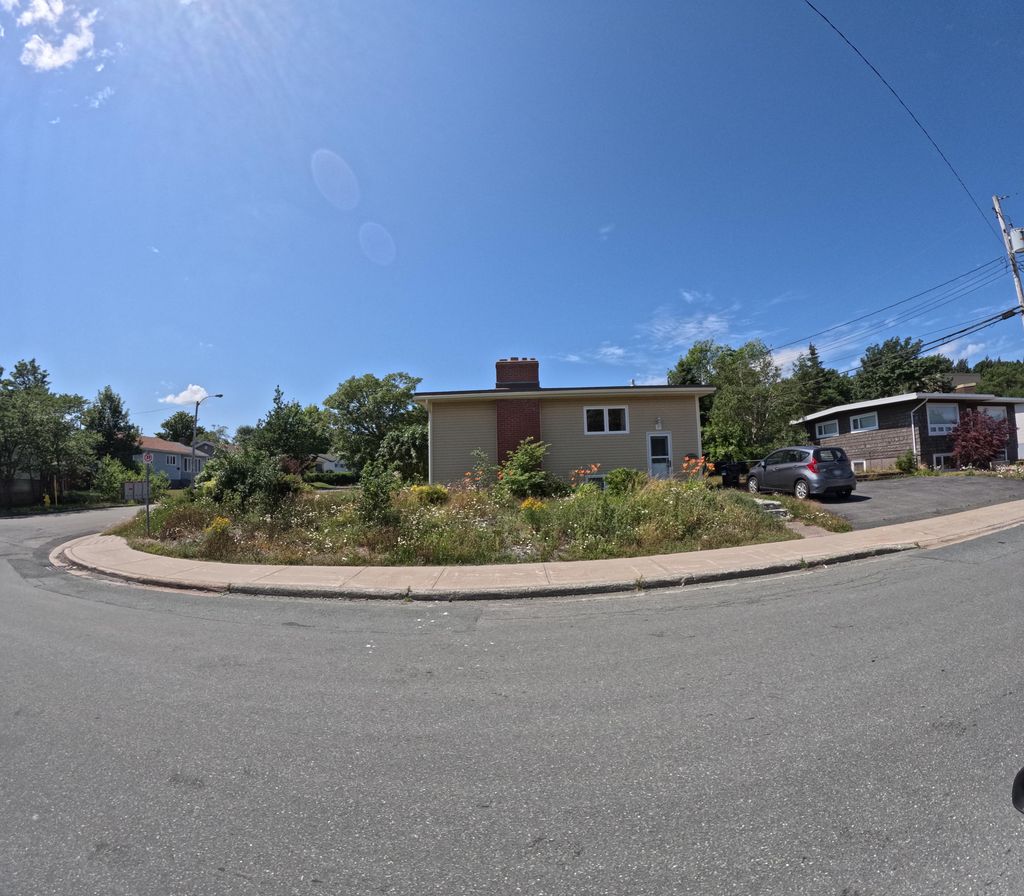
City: st_johns